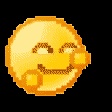
Label: emoji